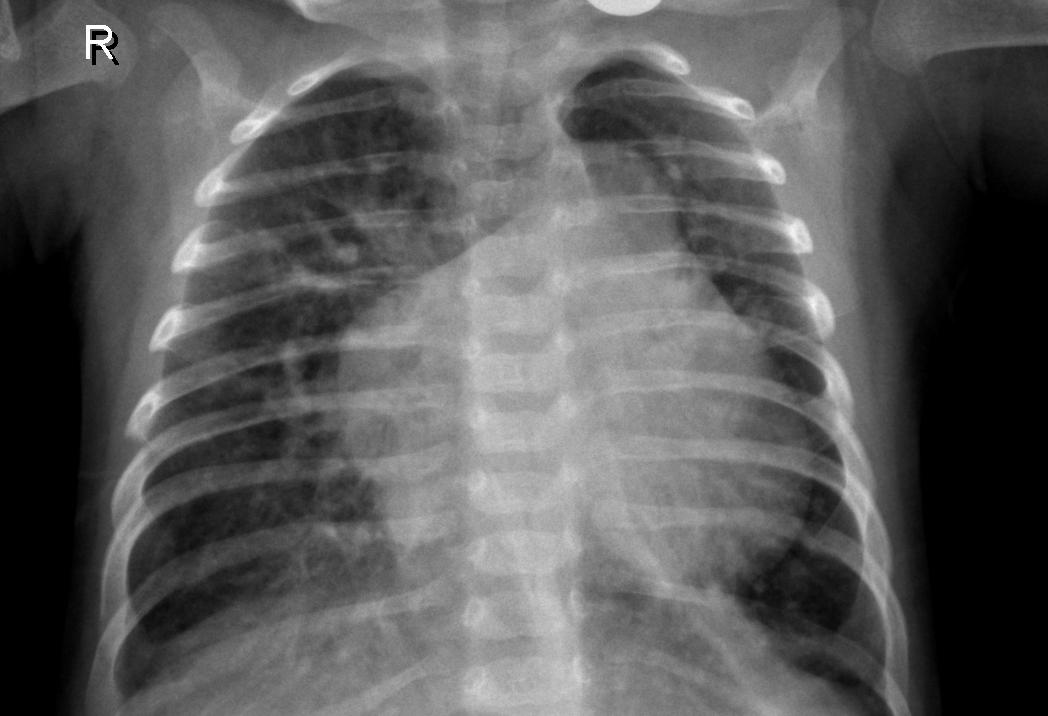
Diagnosis: PNEUMONIA